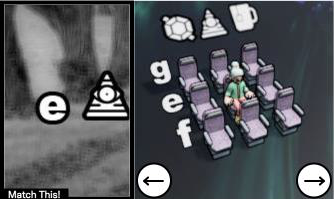
Task: seats
Answer: yes